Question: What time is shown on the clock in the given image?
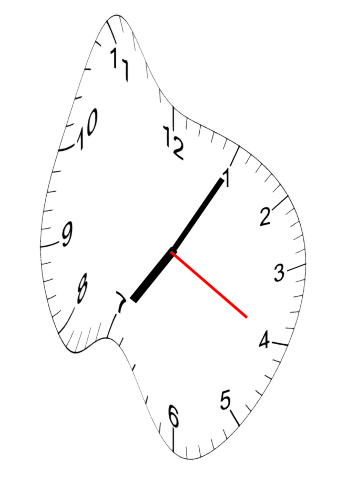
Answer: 07:05:20